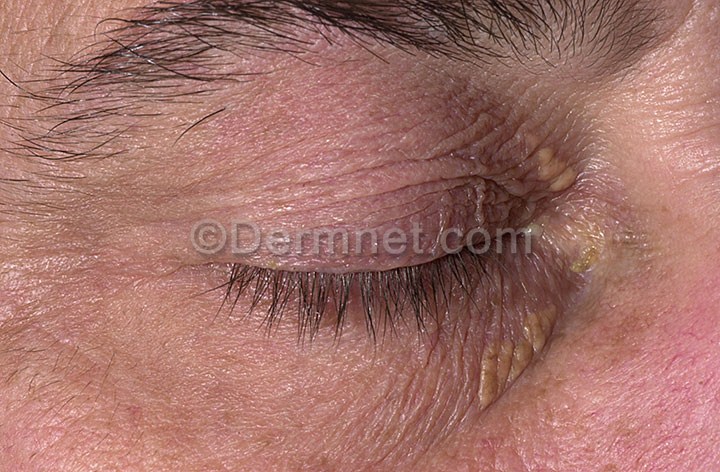
Disease: Systemic Disease